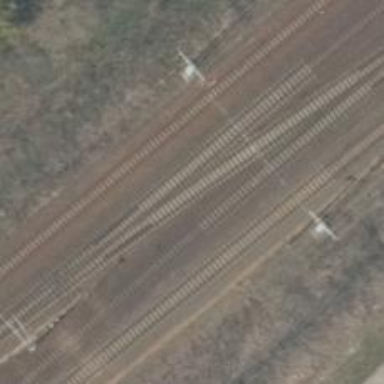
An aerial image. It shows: Railway track with contact lines for electrification.